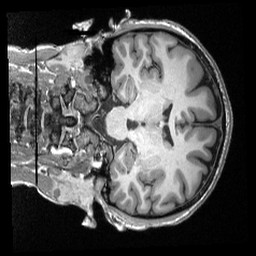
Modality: T1w
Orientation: coronal
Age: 24
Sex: female
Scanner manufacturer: siemens
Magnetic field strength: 3 T
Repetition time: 2.3 s
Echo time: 0.00308 s